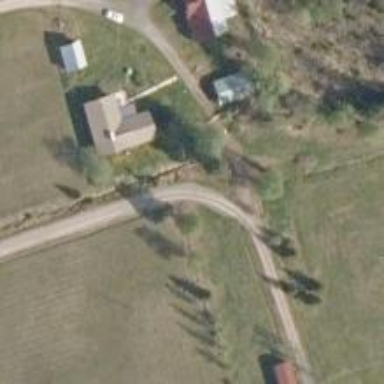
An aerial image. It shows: Driveway.